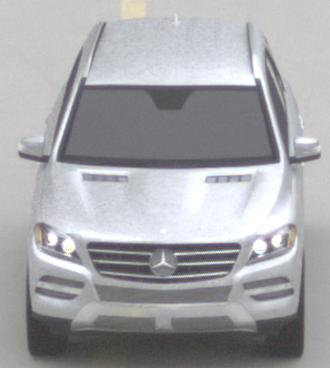
Make: Mercedes-Benz
Model: ML 350
Detailed model: M-Class (166)
Model produced from: 2011/11
Model produced until: 2014/10
Doors: 5
Color: white
Road condition: dry road
Daytime: midday
Contrast: low contrast